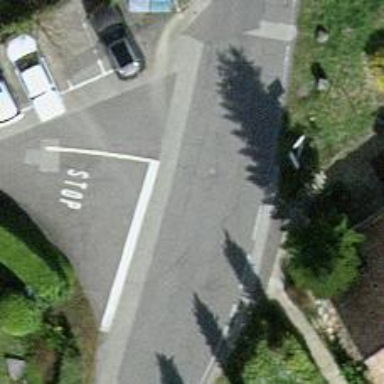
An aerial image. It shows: Asphalt road classified as tertiary.